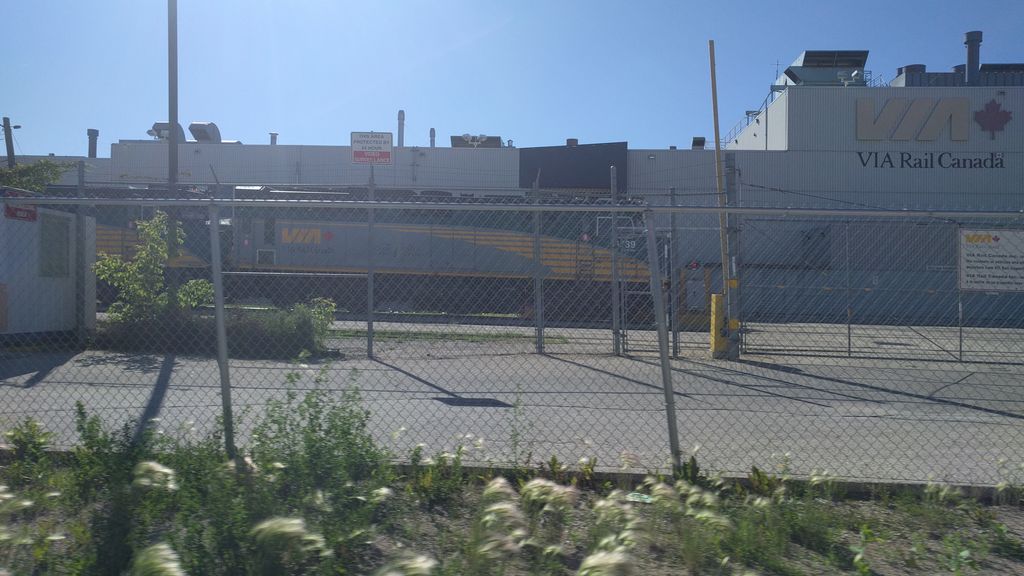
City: winnipeg